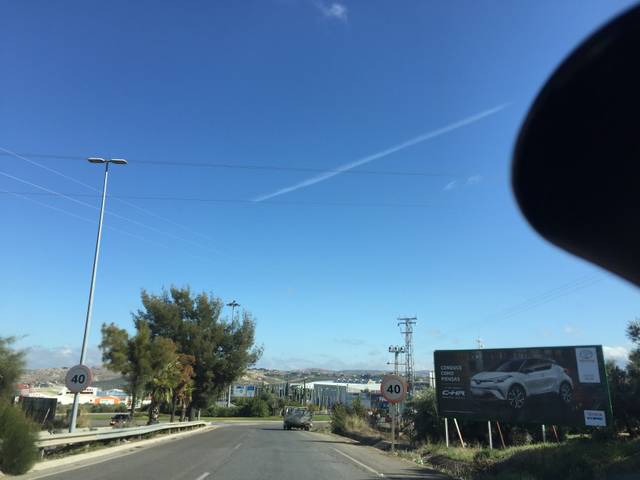
Region: Spain
Coordinates: 37.775, -3.76